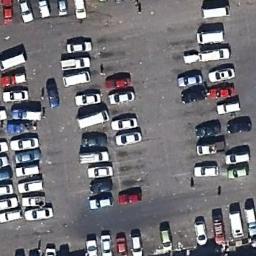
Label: parking_lot